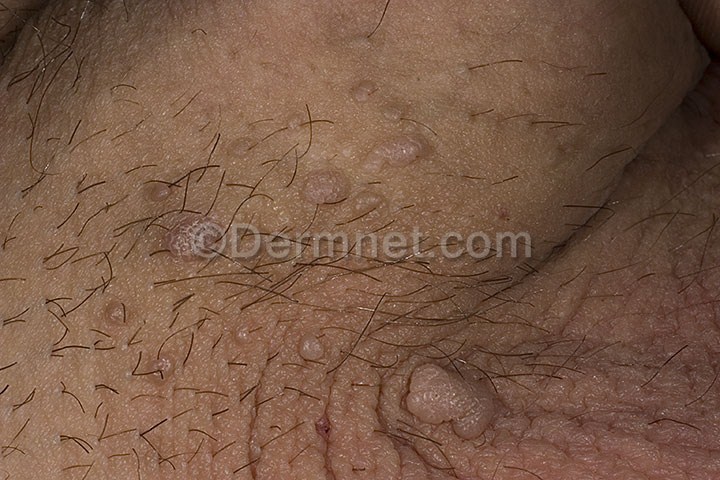
Disease: Warts Molluscum and other Viral Infections